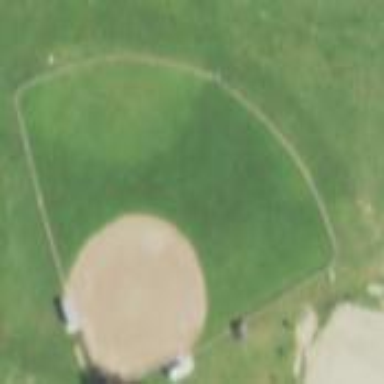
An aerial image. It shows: Baseball pitch for leisure land.